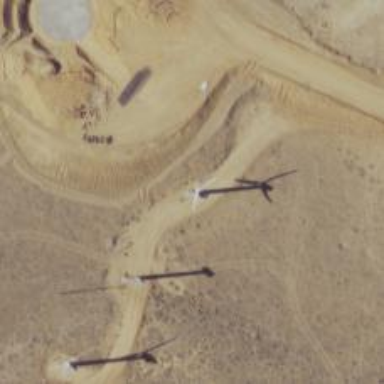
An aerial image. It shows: Wind generator powered by wind turbine.